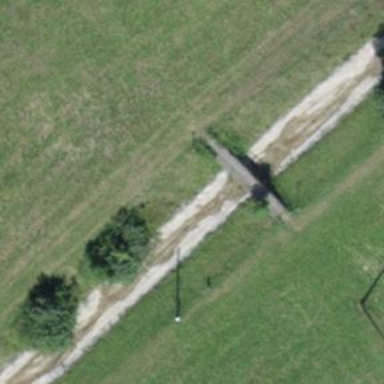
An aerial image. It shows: Path on bridge.